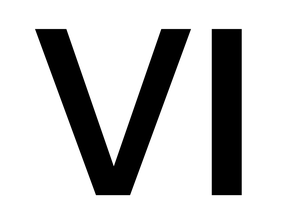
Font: InstrumentSans_SemiBold